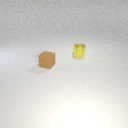
small yellow metal cylinder behind small brown rubber cube